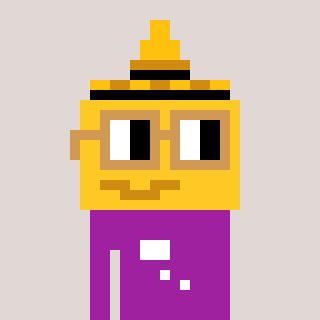
a pixel art character with square brown glasses, a mustard-shaped head and a magenta-colored body on a warm background